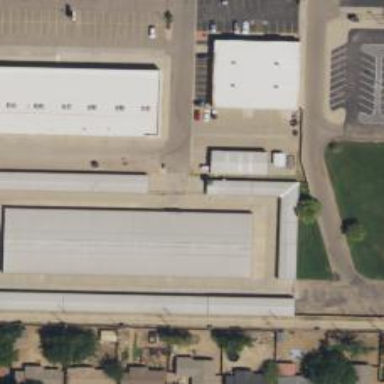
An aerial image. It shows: Building used for garages.